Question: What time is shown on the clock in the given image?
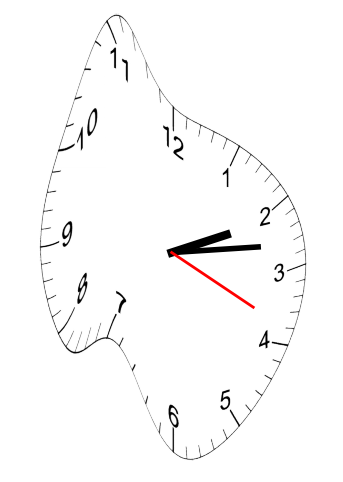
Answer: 02:13:19